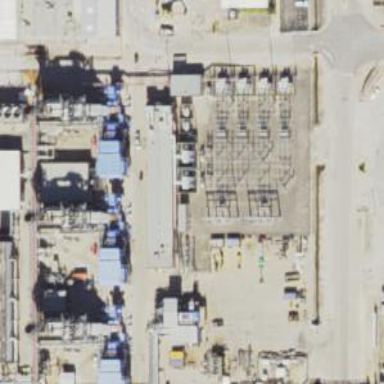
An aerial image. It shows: Power substation dedicated to generation.